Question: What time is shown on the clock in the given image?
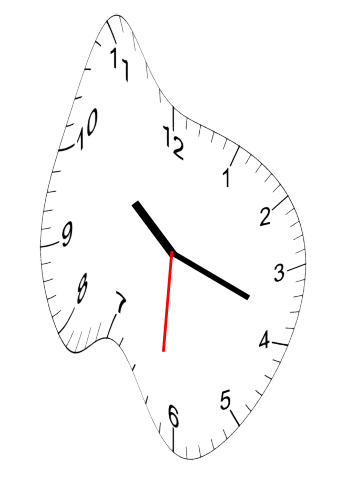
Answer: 10:18:31